【题型】选择题　【知识点】平面几何　【难度】easy
\raggedright
\textbf{【变式4-2】}如图，已知矩形$ABCD$的顶点$B$，$C$在半径为$5$的半圆$O$上，顶点$A$，$D$在直径$EF$上．若$ED = 2$，则矩形$ABCD$的面积等于（\quad）

A. $21$ \hphantom{B. $22$} \hphantom{C. $23$} \hphantom{D. $24$}
B. $22$ \hphantom{C. $23$} \hphantom{D. $24$}
C. $23$ \hphantom{D. $24$}
D. $24$
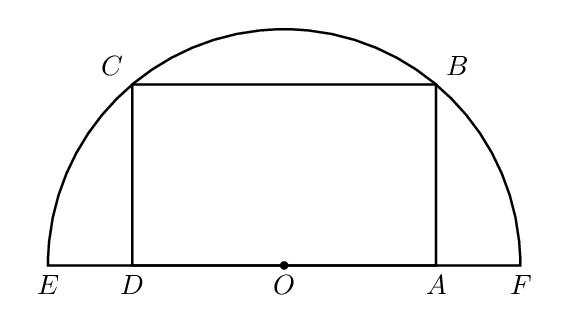
【解答】
\raggedright
\textbf{【答案】D}
\textbf{【分析】}本题考查矩形的判定与性质、勾股定理、垂径定理，熟练掌握矩形的判定与性质是解答的关键．连接$OC$，过$OH \perp BC$于$H$，则$CH = BH$，可证明四边形$CDOH$是矩形得$CH = OD = 3$，则$BC = 6$，再利用勾股定理求得$CD$，进而利用矩形性质求解即可．
\textbf{【详解】}解：连接$OC$，过$OH \perp BC$于$H$，则$CH = BH = \dfrac{1}{2}BC$，$\angle OHC = 90^\circ$，

$\because$矩形$ABCD$的顶点$B$，$C$在半径为$5$的半圆$O$上，$ED = 2$，
$\therefore OD = OE - ED = 3$，$\angle CDO = \angle DCH = \angle OHC = 90^\circ$，
$\therefore$四边形$CDOH$是矩形，
$\therefore CH = OD = 3$，则$BC = 2CH = 6$，
在$\text{Rt}\triangle CDO$中，$CD = \sqrt{OC^2 - OD^2} = \sqrt{5^2 - 3^2} = 4$，
$\therefore$矩形$ABCD$的面积等于$4 \times 6 = 24$，
故选：D．
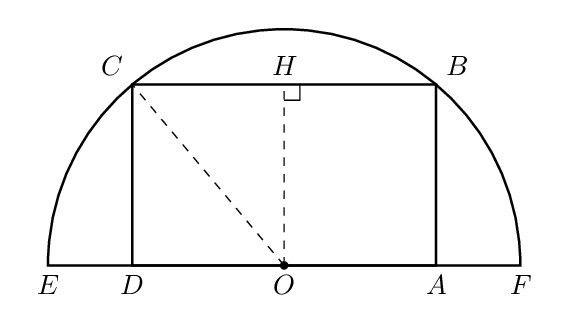